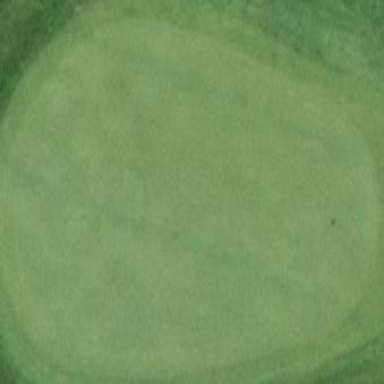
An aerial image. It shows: Picturesque green golfing area with grass land use.